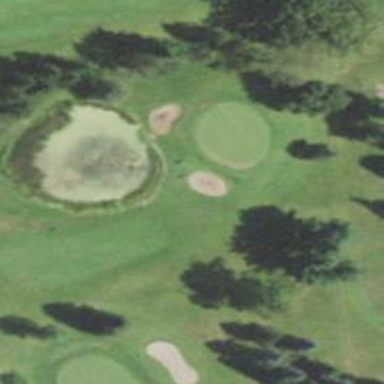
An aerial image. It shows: Natural pond serving as water hazard on golf course.